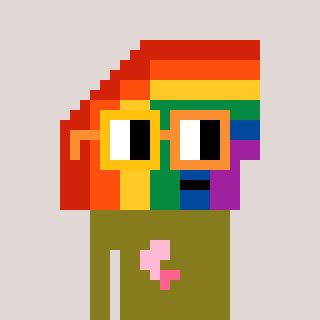
a pixel art character with square yellow and orange glasses, a rainbow-shaped head and a gunk-colored body on a warm background